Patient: sex F, age 66
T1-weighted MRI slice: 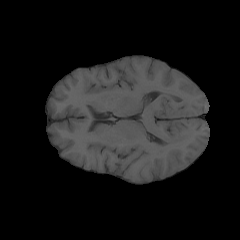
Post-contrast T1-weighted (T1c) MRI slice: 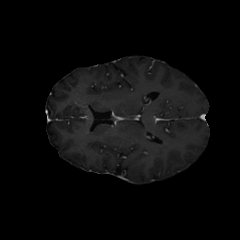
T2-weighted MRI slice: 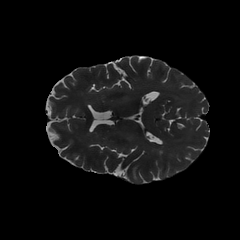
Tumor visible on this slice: yes
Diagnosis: Glioblastoma, IDH-wildtype
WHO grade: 4